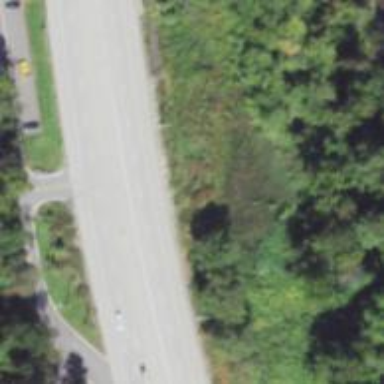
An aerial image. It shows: This image shows trunk highway that functions as expressway.